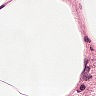
Metastatic tissue present: no